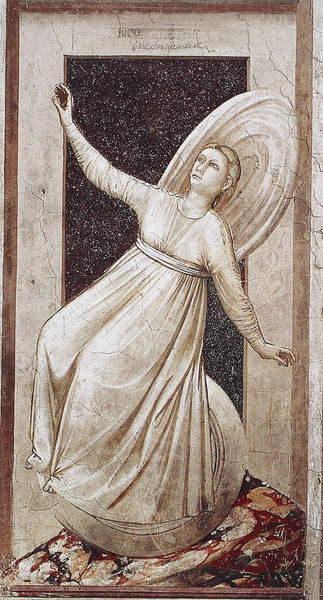
Titel: Arenakapelle / Scrovegni-Kapelle
Künstler: Giotto di Bondone
Standort: Padua, Arenakapelle (EU - I - Venetien)
Schlagwörter: hand, weiß, braun, frau, grau, hell, kleid, mund, nase, schwarz, tür, gürtel, rot, beige, malerei, blond, arme, augen, falten, rahmen, bild, gewand, haare, lippen, renaissance, kreis, rund, engel, schrift, italien, weis, inschrift, wandmalerei, fallen, mond, blut, rechteck, schweben, mondsichel, sternenhimmel, weißes gewand, allegorie, frauenfigur, fall, erhoben, fresko, tunika, ohnmacht, schwebend, frauengestalt, stürzen, rotunde, erschrocken, giotto, rahmne, padua, arenakapelle, wankelmütigkeit